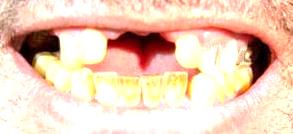
Condition: hypodontia